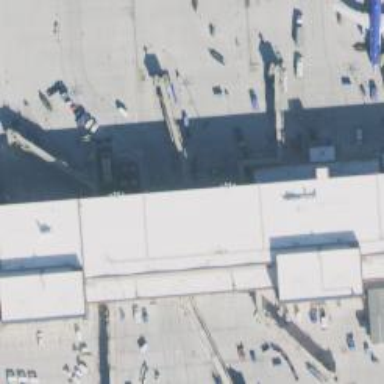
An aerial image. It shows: Airport gate.